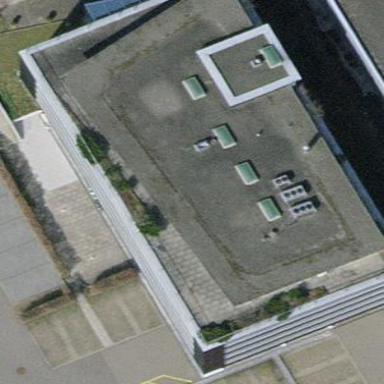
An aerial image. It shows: Building.